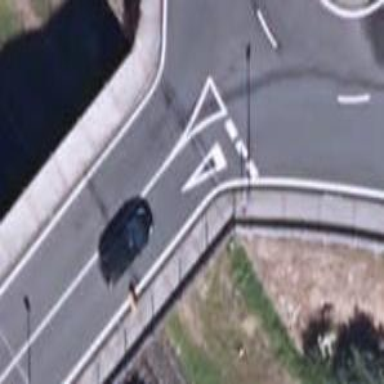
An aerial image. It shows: Road with "give way" sign.